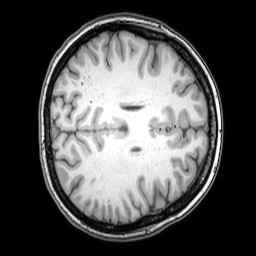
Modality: T1w
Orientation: axial
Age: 26
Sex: female
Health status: healthy
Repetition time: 0.081 s
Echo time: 0.037 s